Question: I am running Sitecore 6.5 rev. 120706 with DMS 2.0.1 rev. 120706. Sitecore is not registering goals reached for visitors. The log is showing
> ERROR Exception during registration: System.Data.StrongTypingException: The value for column 'LastAccessedDateTime' in table 'AutomationStates' is DBNull.
Checking the LastAccessedDateTime column in SQL Server rows aren't being populated:

Is there any known workarounds or a way to populate this data via code?
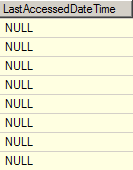
Answer: Looking into our installation '[AutomationStates].[LastAccessedDateTime]' is marked as allowing 'Nulls'. You could try to download a clean Analytics database, generate creation scripts for both and run a diff tool to see where your database is corrupted.
The update script for DMS201 does not contain any references to 'LastAccessedDateTime', so it must come from a prior update.